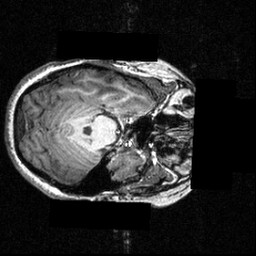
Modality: T1w
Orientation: axial
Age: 26
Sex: female
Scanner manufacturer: siemens
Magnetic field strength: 3.951 T
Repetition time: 1.5 s
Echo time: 0.00335 s